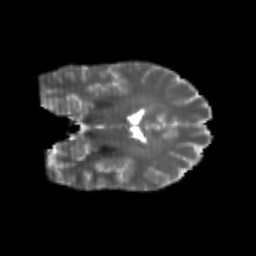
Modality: T2w
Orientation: coronal
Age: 21
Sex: male
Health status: healthy
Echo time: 0.074 s